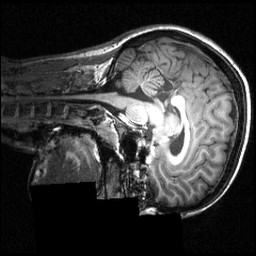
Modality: T1w
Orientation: sagittal
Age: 21
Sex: female
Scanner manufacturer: siemens
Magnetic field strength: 3.951 T
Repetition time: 1.5 s
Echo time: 0.00335 s